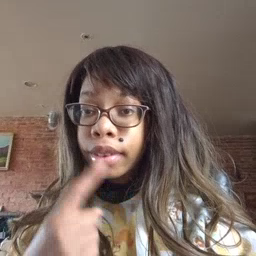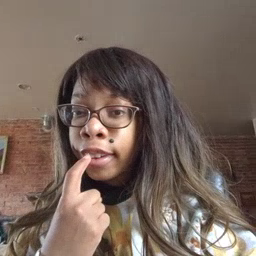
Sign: tooth